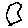
Label: hexagon